Field crop: tomato
Growth stage: 2
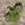
Species: solanum